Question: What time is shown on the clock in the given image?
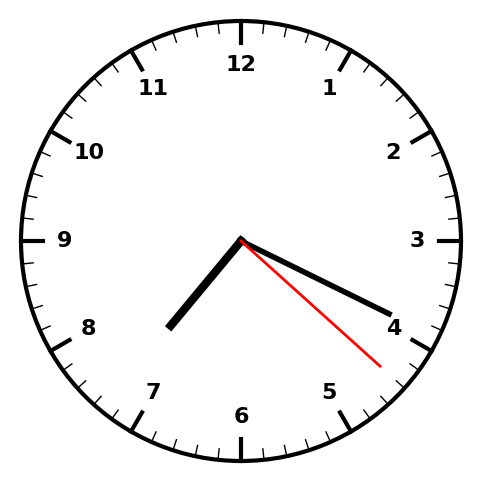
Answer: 07:19:22